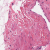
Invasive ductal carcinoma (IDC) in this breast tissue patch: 0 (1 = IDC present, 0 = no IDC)